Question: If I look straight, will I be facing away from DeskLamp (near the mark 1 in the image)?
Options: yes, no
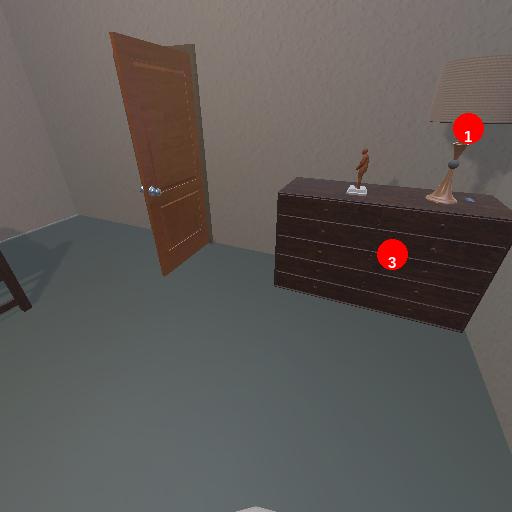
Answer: yes